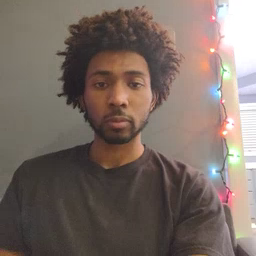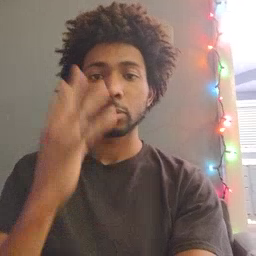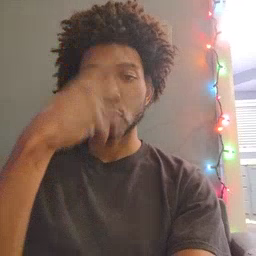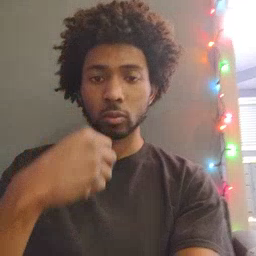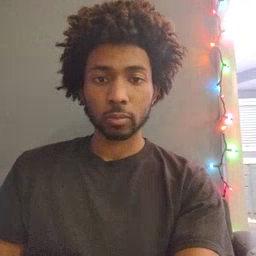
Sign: pretty